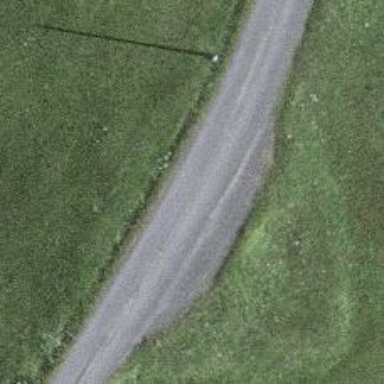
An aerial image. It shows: Passing place on the road.